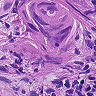
Metastatic tissue present: yes